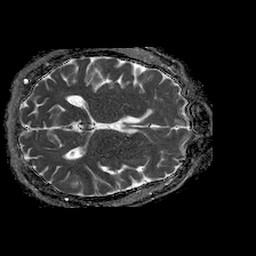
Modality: ADC
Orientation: axial
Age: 60
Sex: male
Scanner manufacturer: philips
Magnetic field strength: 1.5 T
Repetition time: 4.6 s
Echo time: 0.08631 s